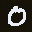
Label: 0